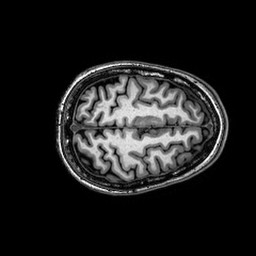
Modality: T1w
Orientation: axial
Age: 29
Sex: female